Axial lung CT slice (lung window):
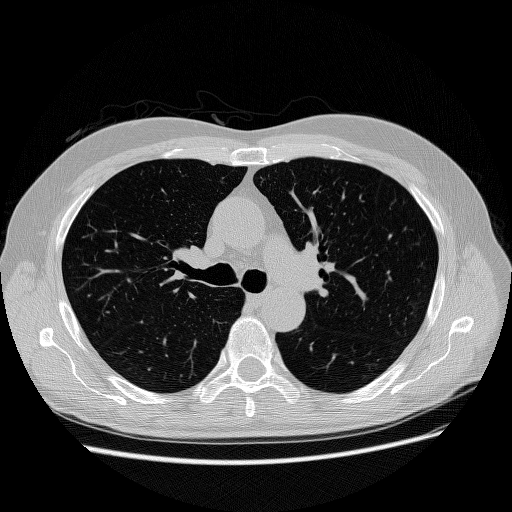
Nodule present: no